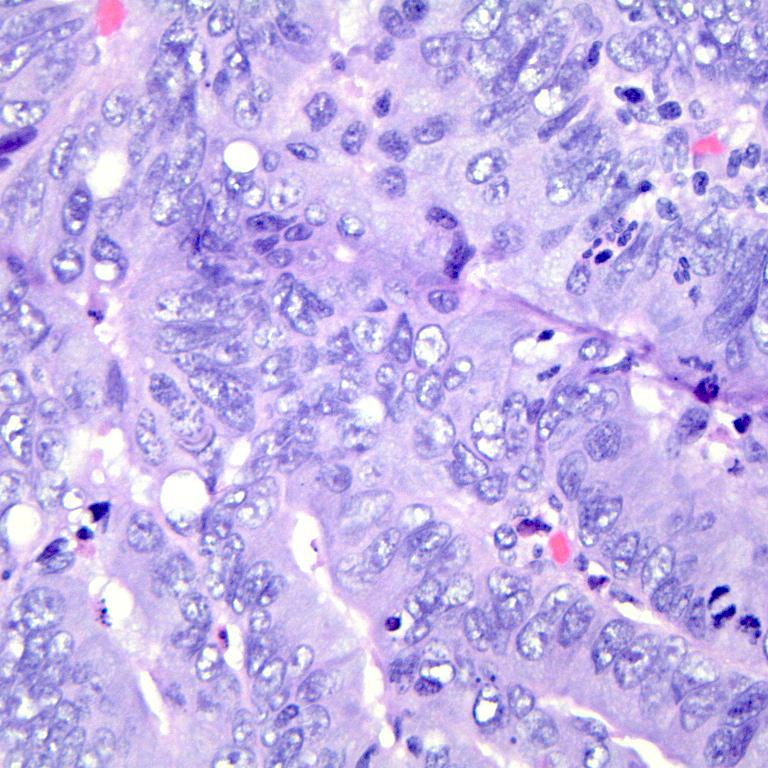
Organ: colon
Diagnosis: adenocarcinomas